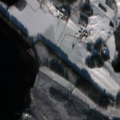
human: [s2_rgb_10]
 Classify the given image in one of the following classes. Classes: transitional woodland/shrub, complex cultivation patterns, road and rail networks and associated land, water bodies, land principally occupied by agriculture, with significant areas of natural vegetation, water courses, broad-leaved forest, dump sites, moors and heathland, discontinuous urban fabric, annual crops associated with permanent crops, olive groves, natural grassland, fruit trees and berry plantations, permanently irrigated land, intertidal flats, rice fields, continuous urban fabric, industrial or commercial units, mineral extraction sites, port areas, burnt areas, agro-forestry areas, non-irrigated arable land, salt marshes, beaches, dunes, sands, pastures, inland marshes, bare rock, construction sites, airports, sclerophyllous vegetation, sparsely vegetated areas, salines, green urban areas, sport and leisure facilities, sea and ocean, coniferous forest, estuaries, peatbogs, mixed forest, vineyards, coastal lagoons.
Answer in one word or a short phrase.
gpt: non-irrigated arable land, land principally occupied by agriculture, with significant areas of natural vegetation, transitional woodland/shrub, water bodies